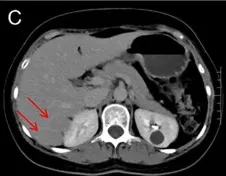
Six months after surgery, the results of contrast-enhanced CT examination did not reveal any notable abnormalities: arterial phase.
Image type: radiology (ct)